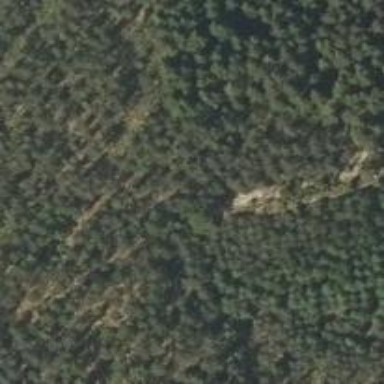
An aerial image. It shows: Natural cliff.